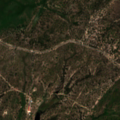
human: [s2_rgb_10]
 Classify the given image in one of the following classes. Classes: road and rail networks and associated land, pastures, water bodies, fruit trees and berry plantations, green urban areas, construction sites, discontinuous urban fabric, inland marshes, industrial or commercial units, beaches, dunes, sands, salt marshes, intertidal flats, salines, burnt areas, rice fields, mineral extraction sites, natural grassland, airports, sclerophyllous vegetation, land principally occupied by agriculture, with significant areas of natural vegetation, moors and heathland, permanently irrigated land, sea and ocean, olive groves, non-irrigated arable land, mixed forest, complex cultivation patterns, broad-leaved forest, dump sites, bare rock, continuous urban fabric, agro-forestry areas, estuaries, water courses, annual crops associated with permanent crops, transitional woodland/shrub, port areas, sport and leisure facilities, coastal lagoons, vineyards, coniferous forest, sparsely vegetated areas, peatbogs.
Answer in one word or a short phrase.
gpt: pastures, broad-leaved forest, mixed forest, transitional woodland/shrub